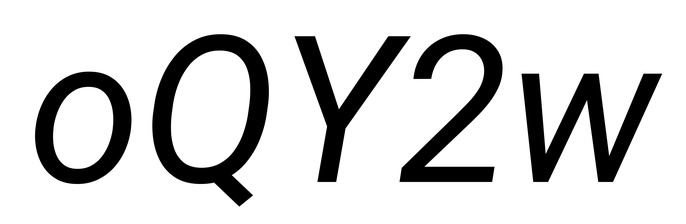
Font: Roboto-Italic_Italic